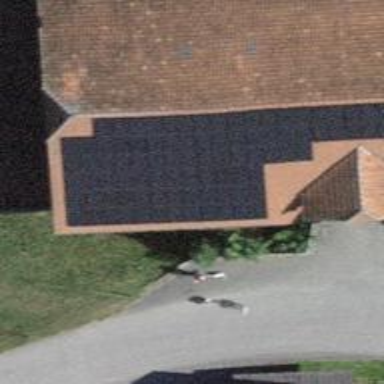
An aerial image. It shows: Solar power generator using photovoltaic panels.